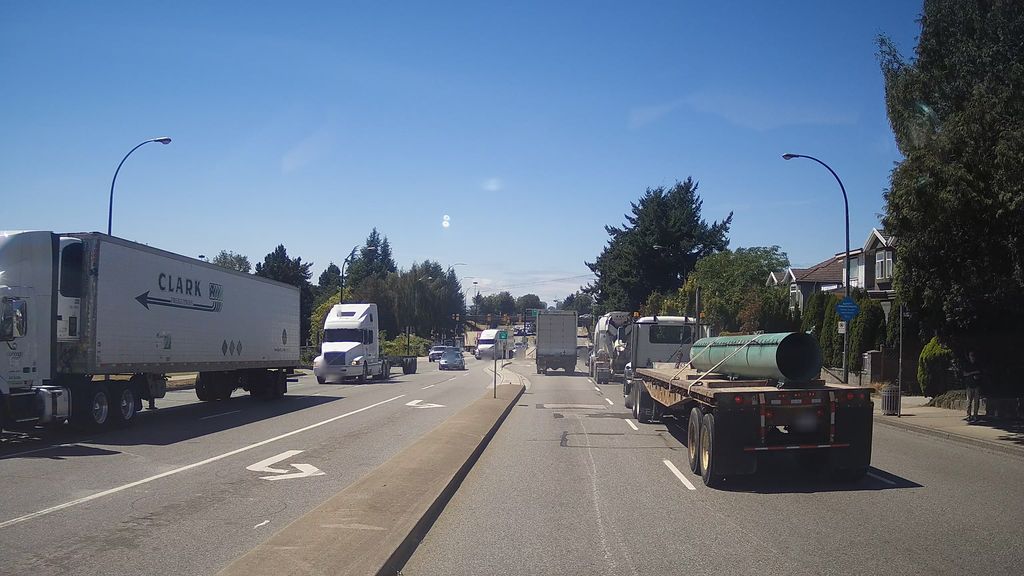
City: vancouver